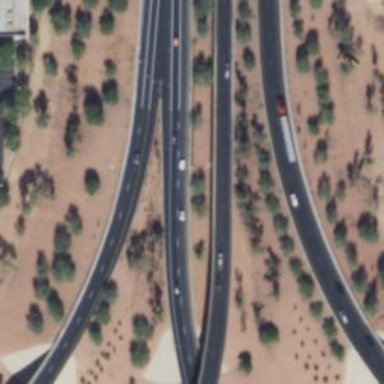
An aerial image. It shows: Asphalt motorway link.